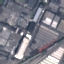
Land use / land cover: Industrial